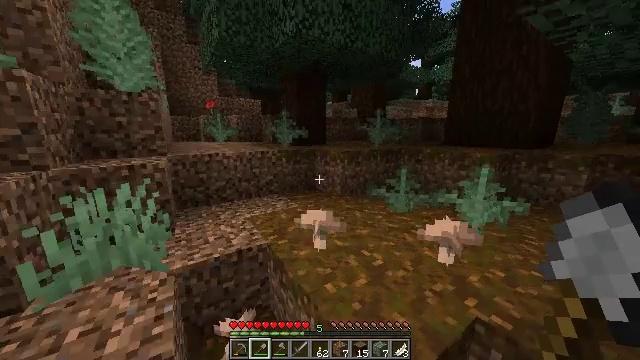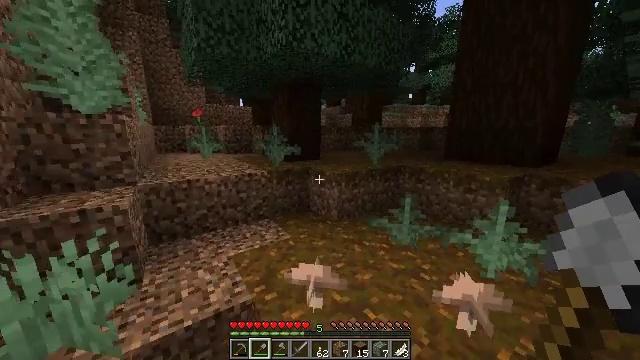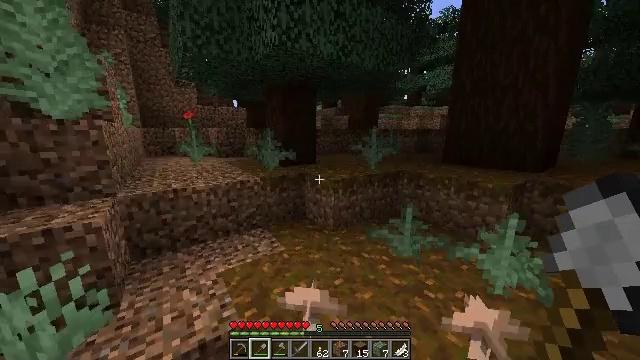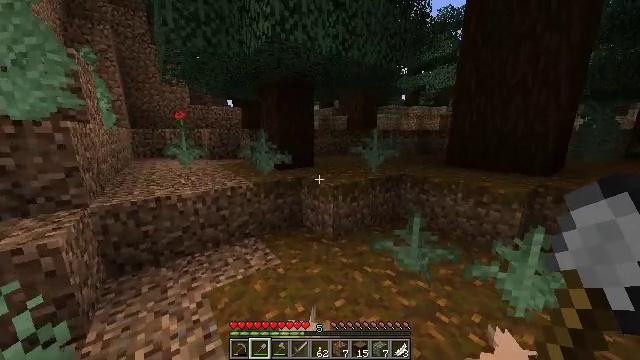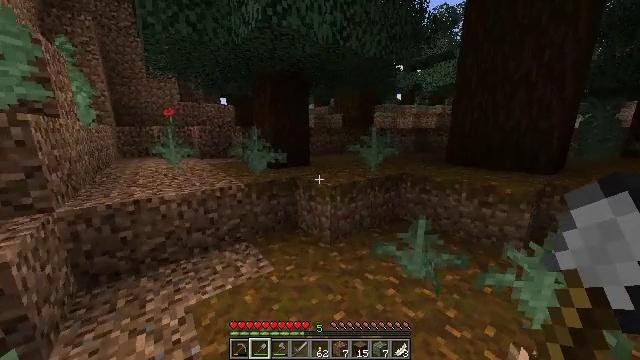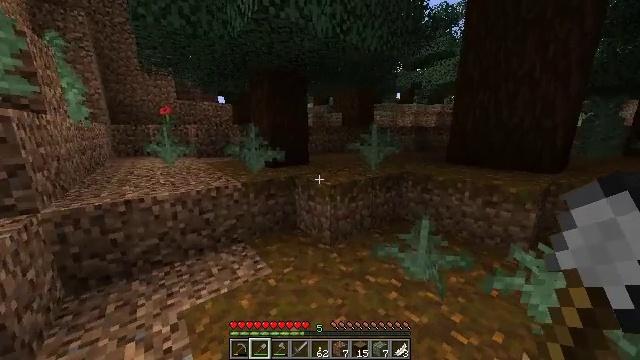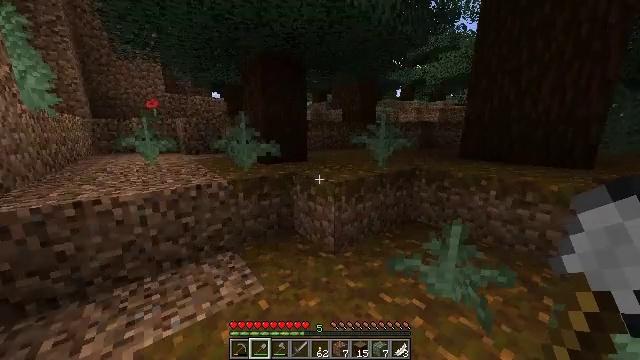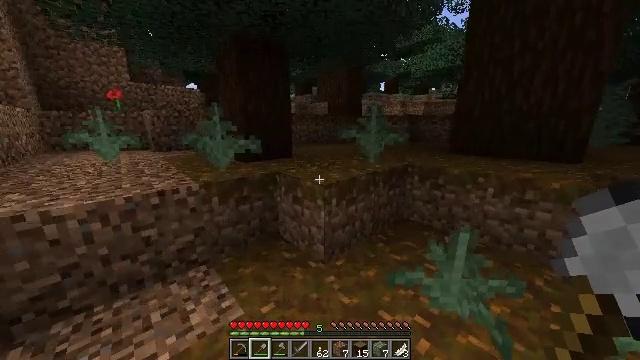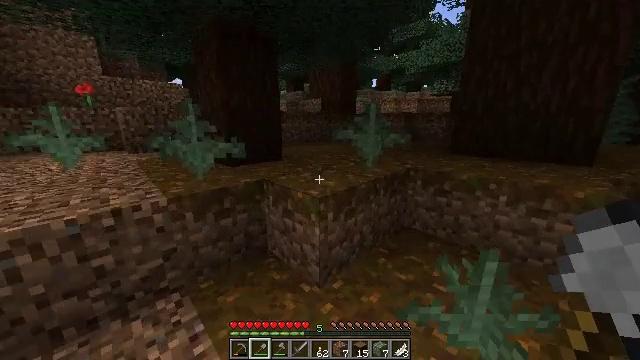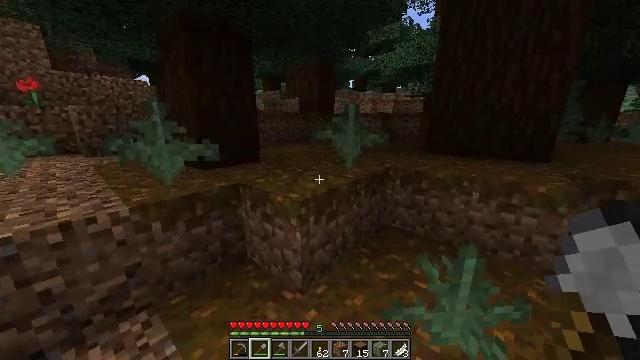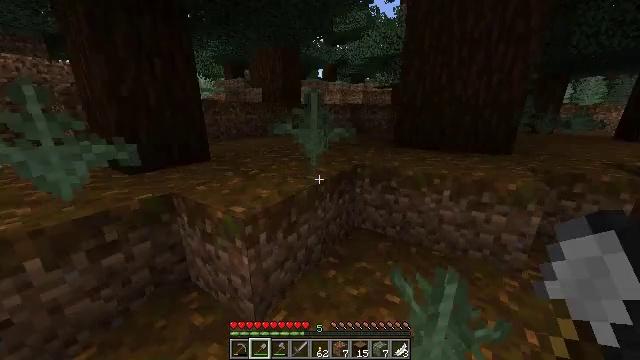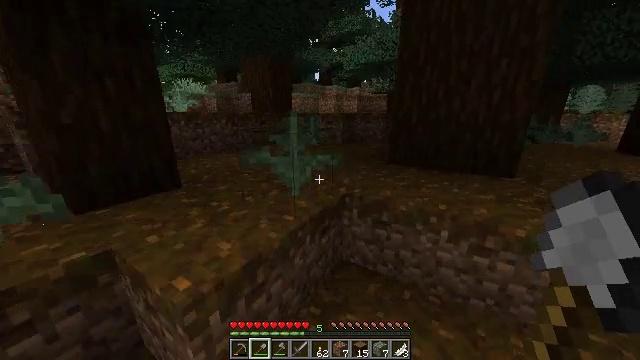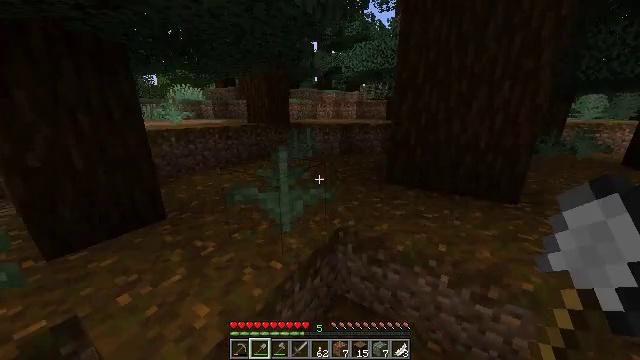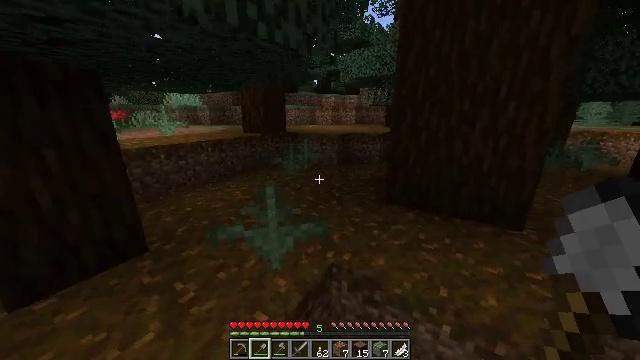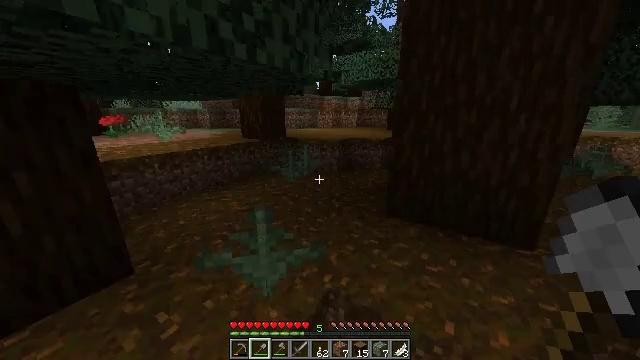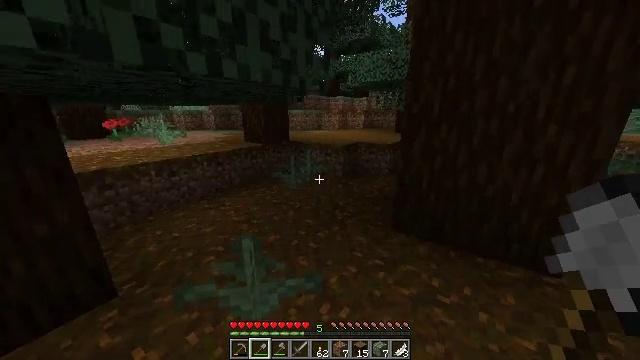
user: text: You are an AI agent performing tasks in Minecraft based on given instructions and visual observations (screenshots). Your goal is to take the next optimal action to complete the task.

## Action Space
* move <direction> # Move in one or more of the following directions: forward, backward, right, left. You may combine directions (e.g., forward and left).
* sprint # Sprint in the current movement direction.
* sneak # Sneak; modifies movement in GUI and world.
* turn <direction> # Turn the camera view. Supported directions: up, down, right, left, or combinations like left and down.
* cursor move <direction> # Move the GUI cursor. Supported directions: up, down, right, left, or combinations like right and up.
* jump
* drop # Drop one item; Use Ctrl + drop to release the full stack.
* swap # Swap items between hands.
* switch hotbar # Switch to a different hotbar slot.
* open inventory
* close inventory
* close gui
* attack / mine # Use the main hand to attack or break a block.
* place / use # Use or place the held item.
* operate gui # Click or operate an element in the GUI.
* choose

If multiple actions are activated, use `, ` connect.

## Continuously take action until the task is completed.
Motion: motion action
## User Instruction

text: Break the spruce leaves to clear the area.
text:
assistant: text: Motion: move forward, sprint, turn right, jump
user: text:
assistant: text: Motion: move forward, sprint, turn right
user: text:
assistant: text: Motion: move forward, sprint
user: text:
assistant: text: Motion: move forward, sprint, turn right
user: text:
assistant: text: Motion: move forward, sprint
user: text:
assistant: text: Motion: move forward, sprint
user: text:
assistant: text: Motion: move forward, sprint, turn right and down
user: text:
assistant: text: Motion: move forward, sprint, turn right
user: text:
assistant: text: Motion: move forward and move right, sprint, turn right
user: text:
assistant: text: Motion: move forward and move right, sprint, turn right and down
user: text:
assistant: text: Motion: move forward and move right, sprint, jump
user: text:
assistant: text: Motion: move forward and move right, sprint, jump
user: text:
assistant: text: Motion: move forward, sprint, jump
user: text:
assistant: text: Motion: move forward, sprint, jump
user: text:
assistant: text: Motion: move forward, sprint, turn left
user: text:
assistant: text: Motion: move forward, sprint, turn left
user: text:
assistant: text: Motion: move forward, sprint, turn left and up
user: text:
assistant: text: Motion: move forward, sprint, turn up
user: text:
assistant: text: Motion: move forward, sprint, turn up
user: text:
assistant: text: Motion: move forward, sprint
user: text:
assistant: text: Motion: move forward, sprint
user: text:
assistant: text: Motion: move forward, sprint
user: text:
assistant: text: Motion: move forward, sprint
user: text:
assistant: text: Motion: move forward, sprint
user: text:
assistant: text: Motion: move forward, sprint
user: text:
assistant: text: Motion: move forward, sprint, jump
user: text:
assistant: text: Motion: move forward, sprint, jump
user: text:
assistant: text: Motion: move forward, sprint, jump
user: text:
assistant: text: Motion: move forward, sprint, jump
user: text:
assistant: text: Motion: move forward, sprint, jump